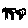
Label: tree